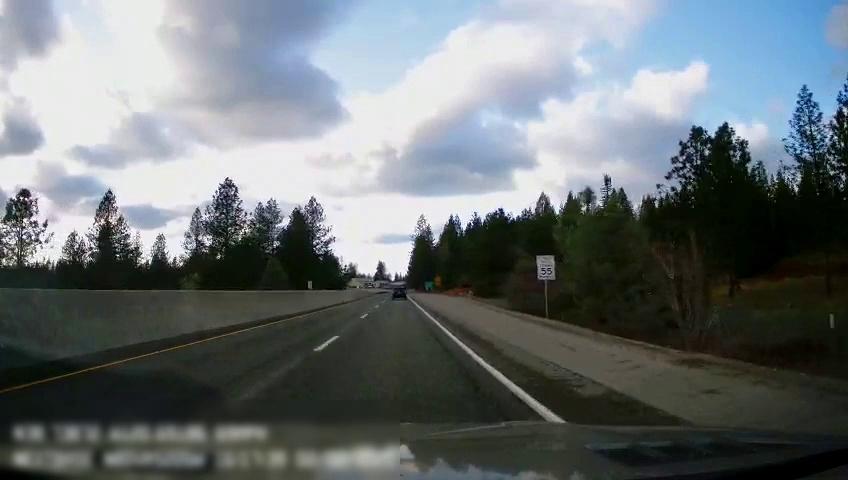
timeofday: Day
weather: Cloudy
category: Drivable Space
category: Vehicles | SUV
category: Lanes | Alternate Lane
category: Lanes | Current Lane
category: Lanes | Current Lane
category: Traffic | Signs
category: Traffic | Signs